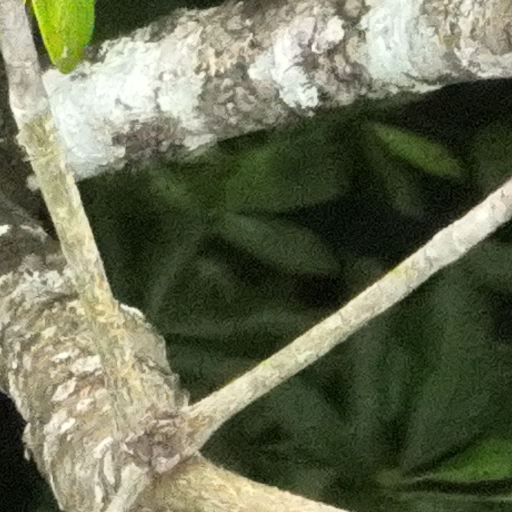
Species: Sterculia apetala
GBIF accepted scientific name: Sterculia apetala
Crown area (m\u00b2): 206.231